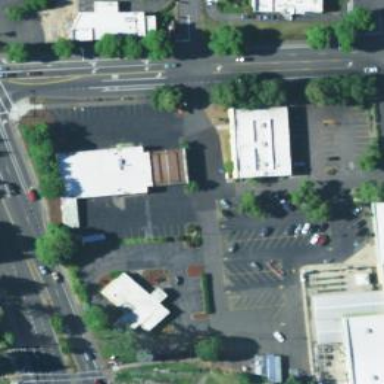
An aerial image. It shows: Parking space.